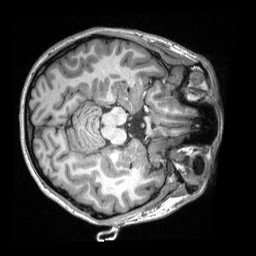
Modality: T1w
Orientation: axial
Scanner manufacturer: siemens
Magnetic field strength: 3 T
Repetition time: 2.3 s
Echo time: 0.00308 s